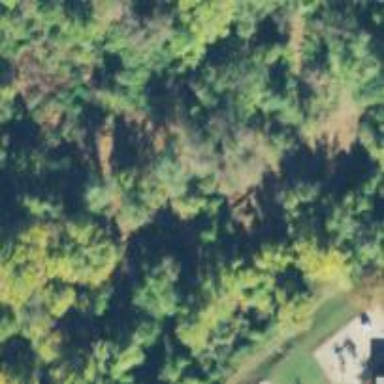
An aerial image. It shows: Beautiful woodland area.